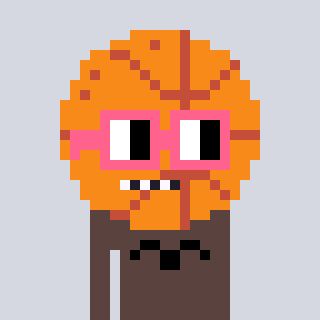
a pixel art character with square pink glasses, a basketball-shaped head and a darkbrown-colored body on a cool background